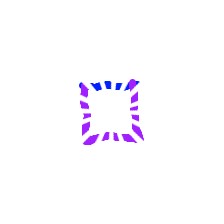
Shape: square